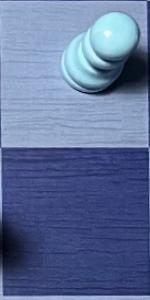
Label: Empty